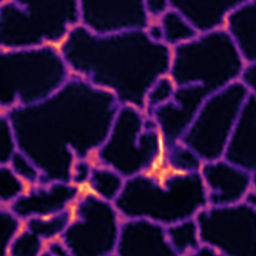
Label: Super-resolution ER image